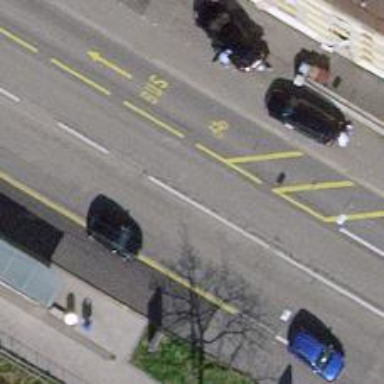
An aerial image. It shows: Primary highway with asphalt surface and trolley wires.